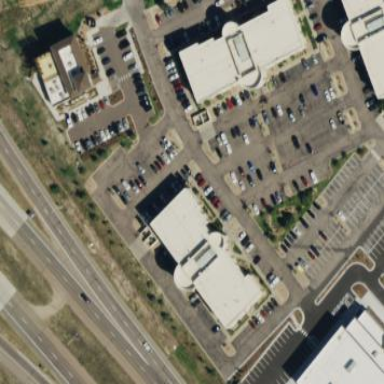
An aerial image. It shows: Office building.